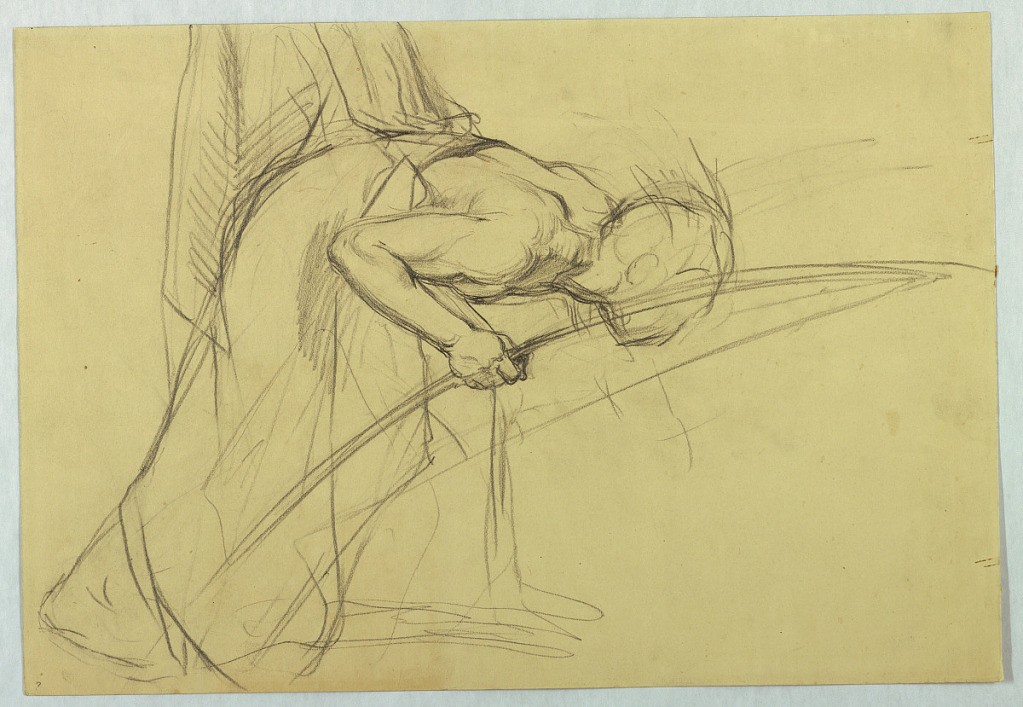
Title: Study of a Bowing Man Holding a Bow
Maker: Raimundo de Madrazo, Spanish, 1841–1920
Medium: Graphite and black ink on paper
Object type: Drawing
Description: Study of a bowing man holding a bow for the Painting The Return of Christopher Columbus to the Spanish Court, currently owned by the Italian Charities of America.